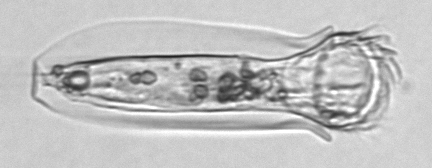
Label: Tintinnina